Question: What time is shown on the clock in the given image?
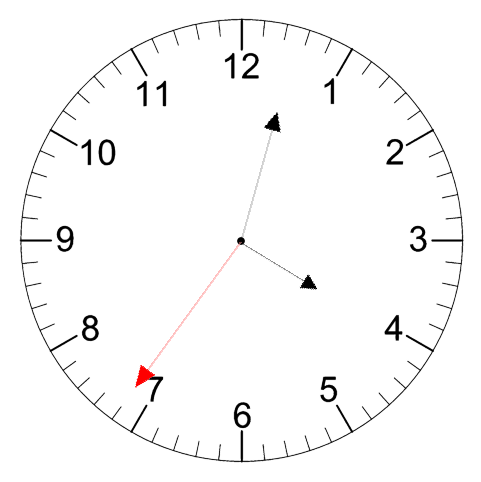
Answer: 04:02:36